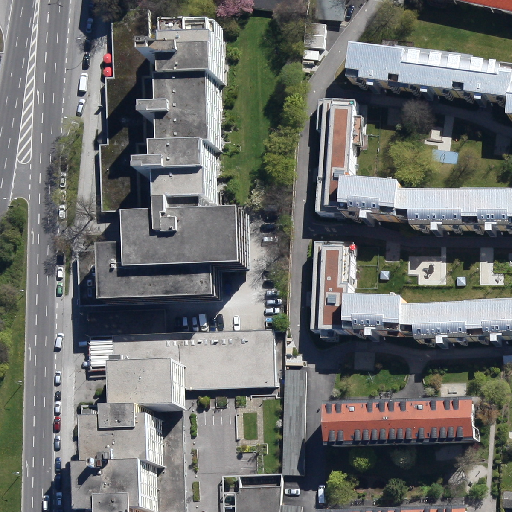
Referring expression: building along the road